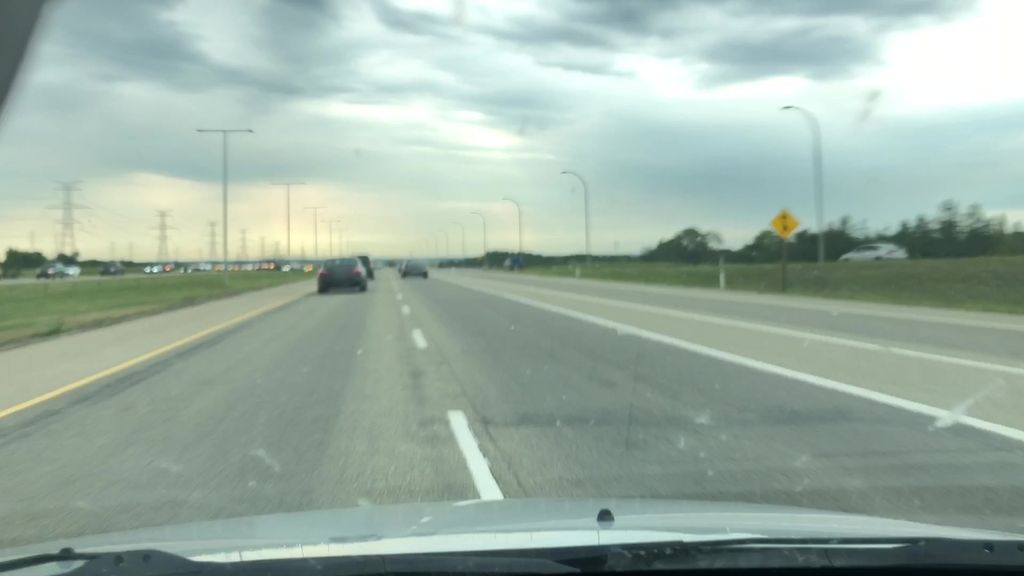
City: edmonton